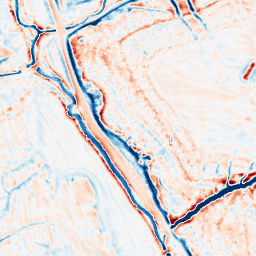
Category: edge_preserving
Decomposition family: bilateral
Decomposition parameters: d: 15
sigma_color: 100
sigma_space: 25
Upsampling method: edge_directed
Upsampling parameters: scale: 2
Upsampling scale: 2